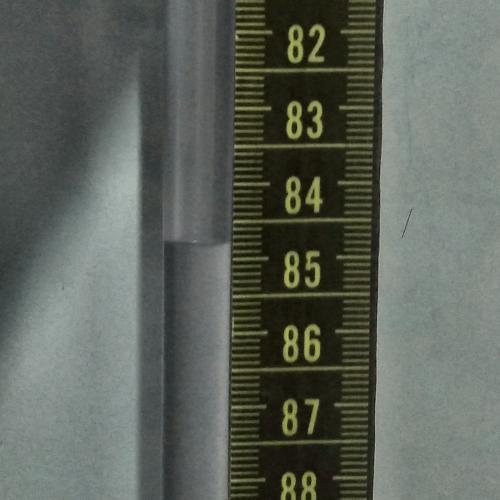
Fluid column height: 84.8 cm